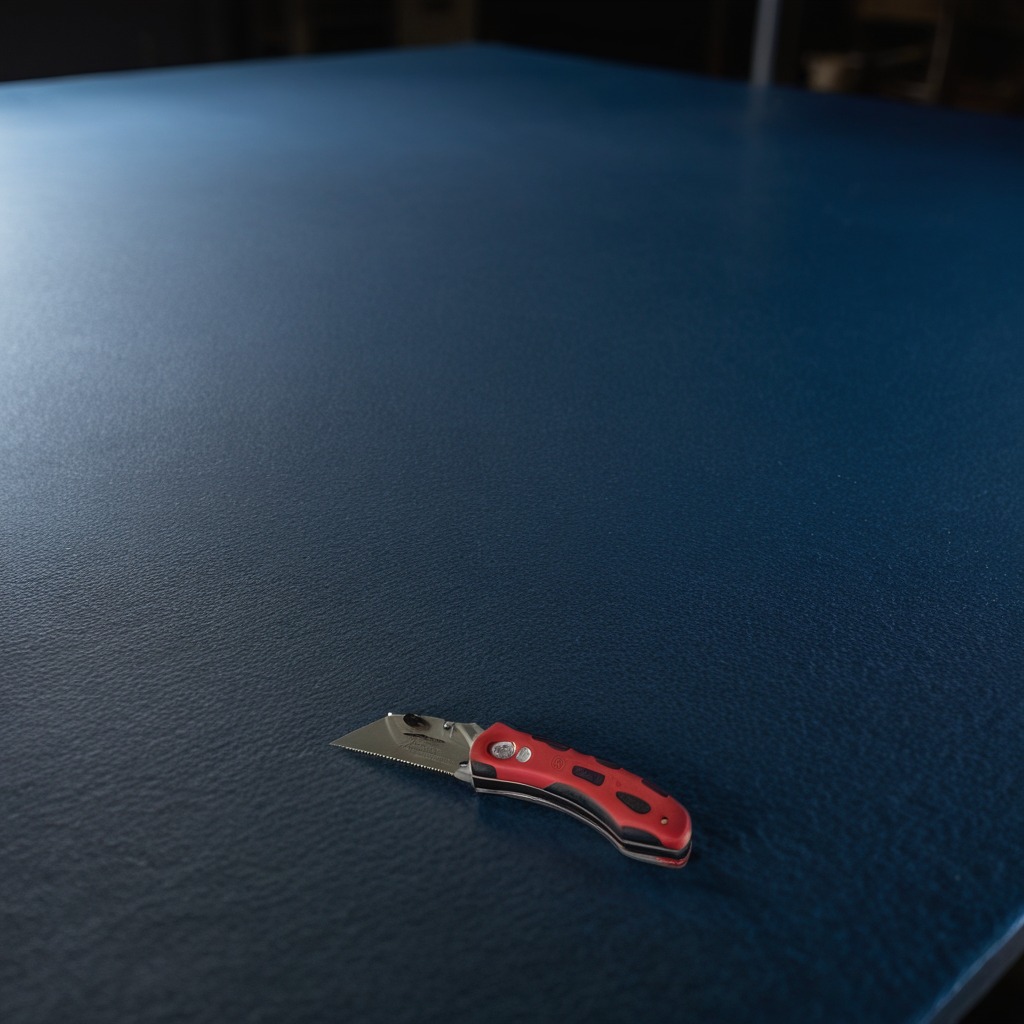
A utility knife lying on a clean granite tabletop inside a workshop at night dim ambient light soft shadows worn but beneath the mat